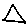
Label: triangle